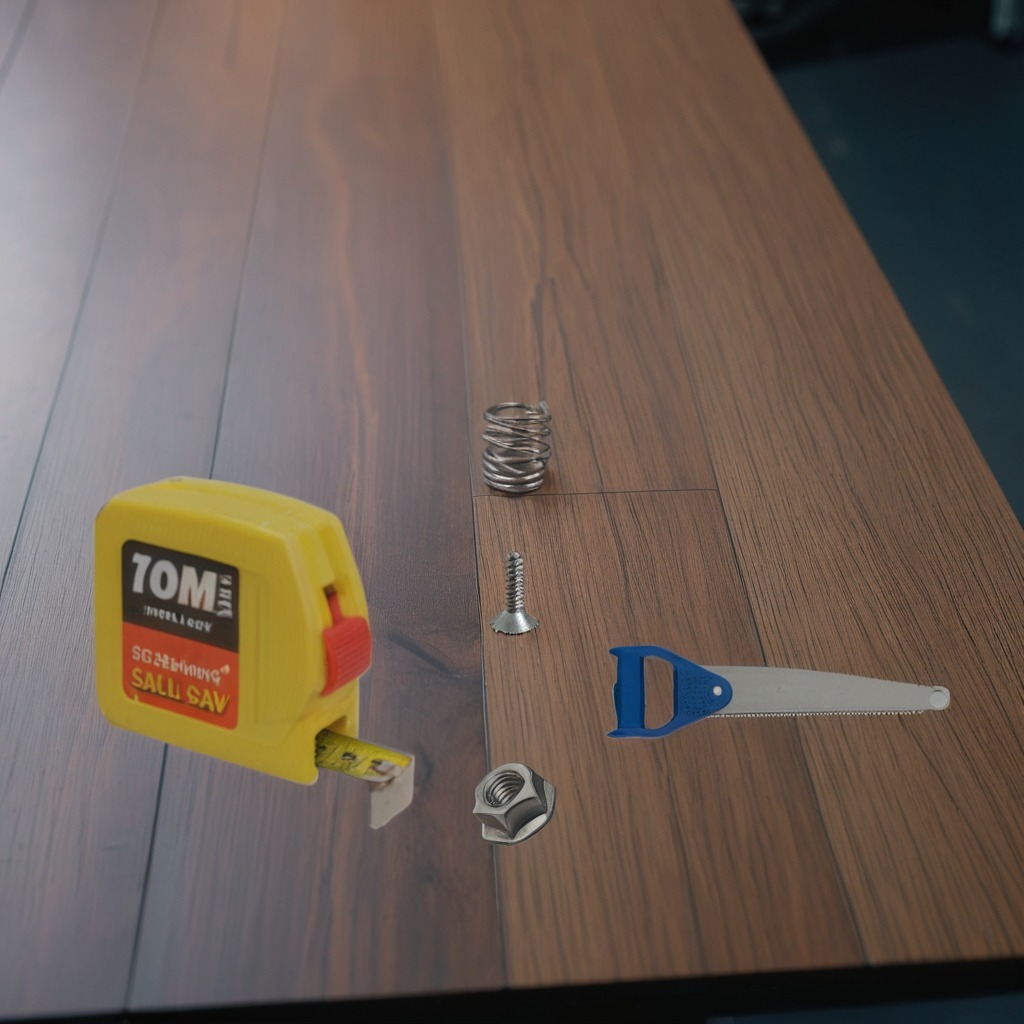
A measuring tape, a metal machine screw, a coiled metal spring, a handheld metal saw, and a metal nut are lying on the old table.